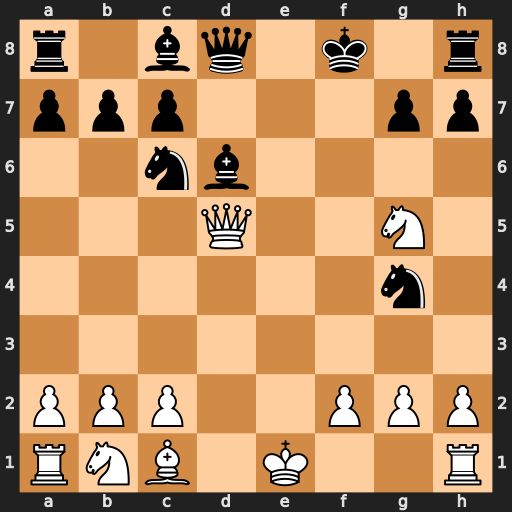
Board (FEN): r1bq1k1r/ppp3pp/2nb4/3Q2N1/6n1/8/PPP2PPP/RNB1K2R
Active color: w
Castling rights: KQ
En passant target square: -
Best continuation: Qf7#